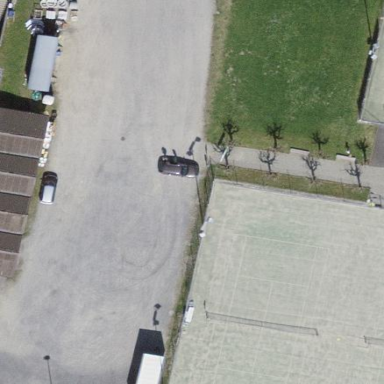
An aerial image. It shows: Clay tennis court pitch.